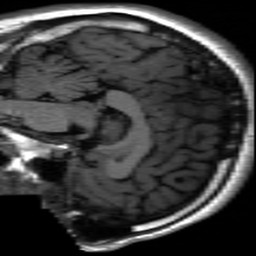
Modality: inplaneT1
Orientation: sagittal
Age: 20
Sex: male
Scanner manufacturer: ge
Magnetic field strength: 3 T
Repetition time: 2.5 s
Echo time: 0.02513 s